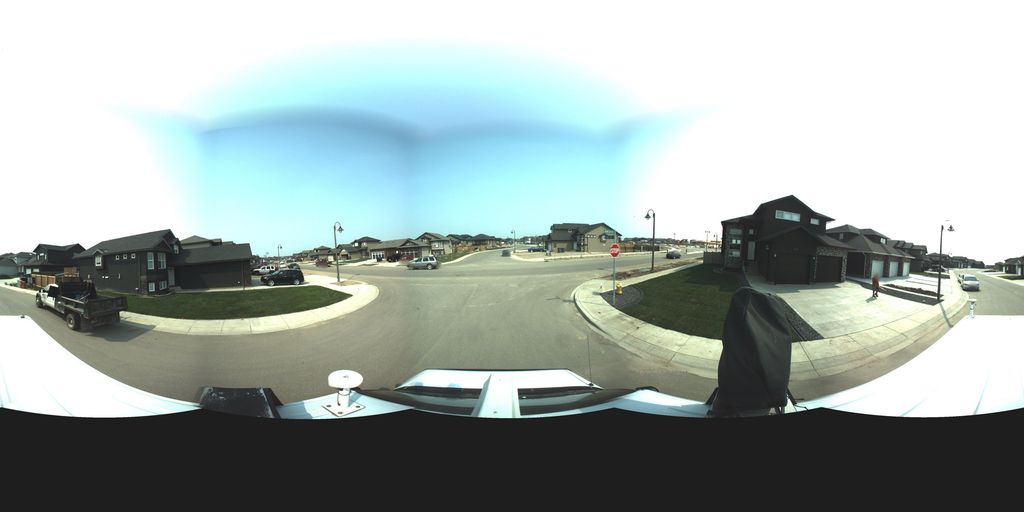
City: saskatoon